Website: macys
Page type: customer-info-address
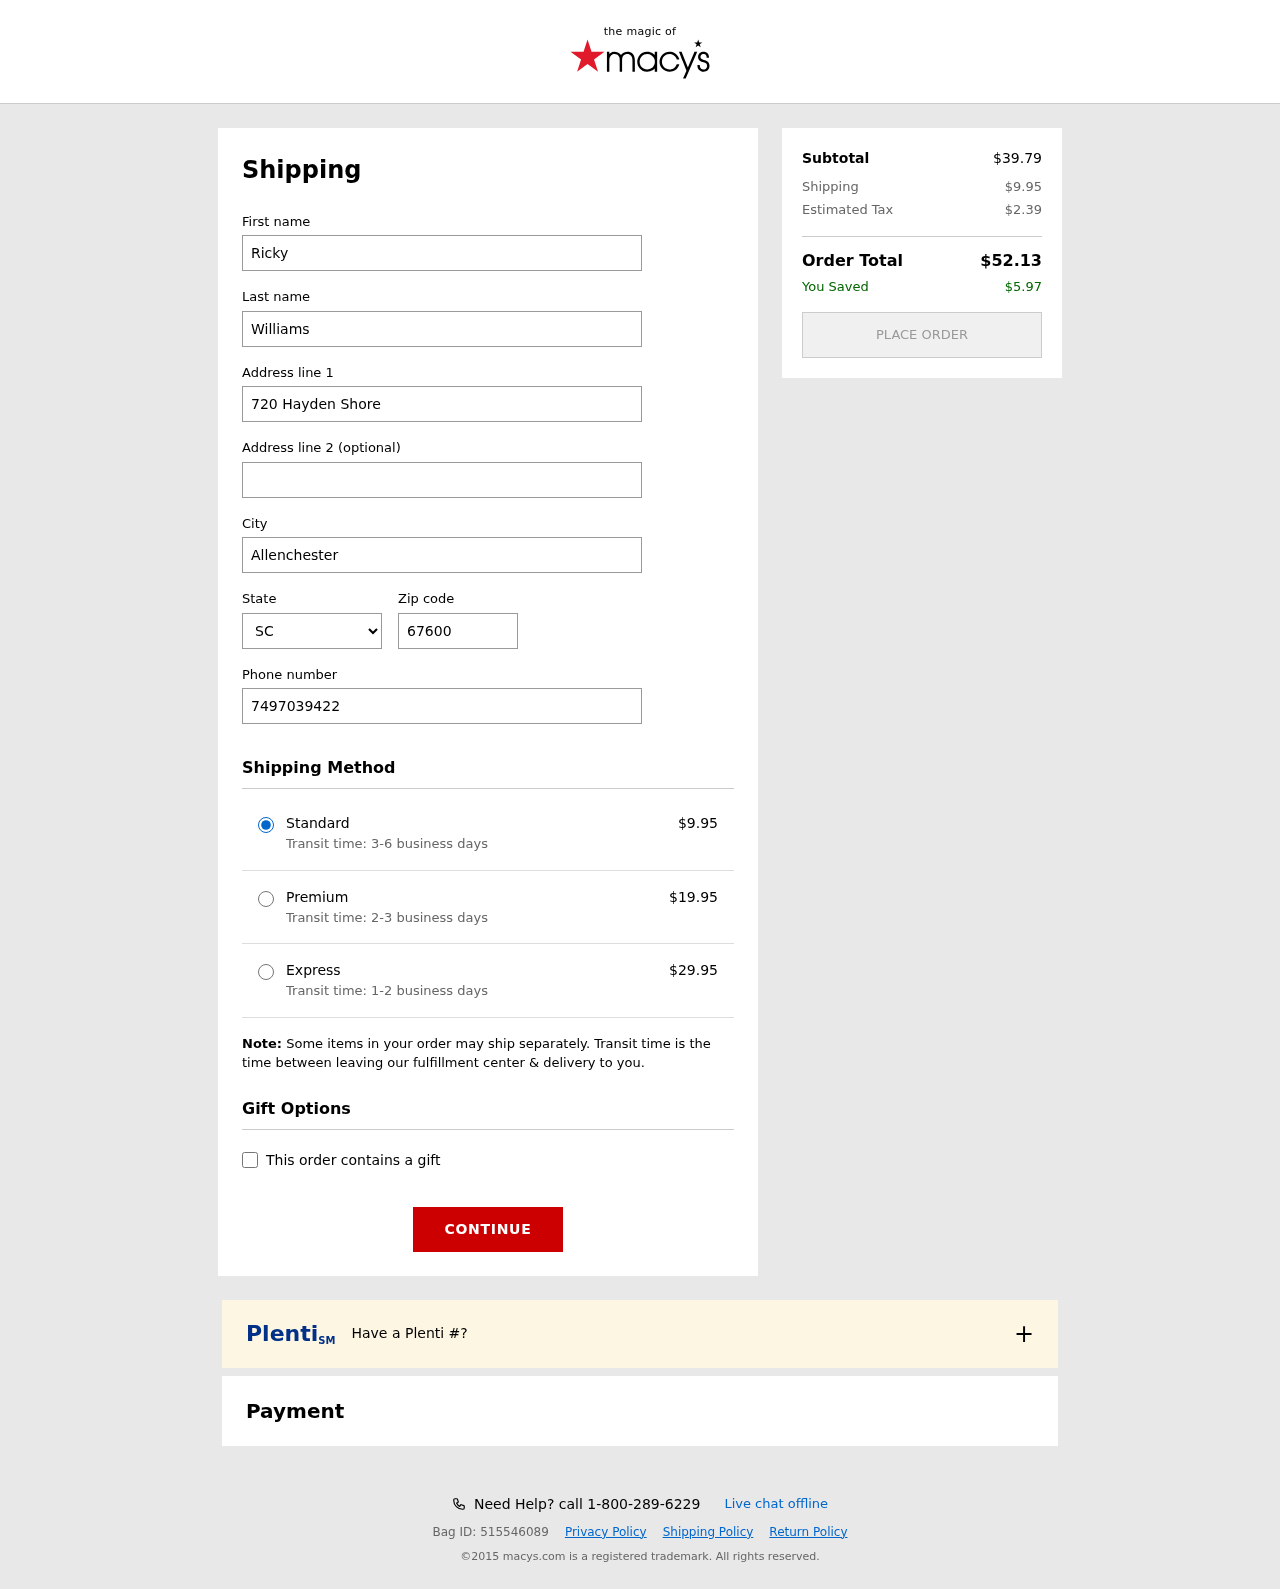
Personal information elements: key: PII_CITY
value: Allenchester
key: PII_FIRSTNAME
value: Ricky
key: PII_LASTNAME
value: Williams
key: PII_PHONE
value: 7497039422
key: PII_POSTCODE
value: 67600
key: PII_STATE_ABBR
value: SC
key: PII_STREET
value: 720 Hayden Shore
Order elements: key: ORDER_SHIPPING_COST
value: $9.95
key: ORDER_SHIPPING_COST_PREMIUM
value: $19.95
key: ORDER_SHIPPING_COST_EXPRESS
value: $29.95
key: ORDER_SUBTOTAL
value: $39.79
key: ORDER_TAX
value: $2.39
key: ORDER_TOTAL
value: $52.13
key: ORDER_SAVINGS
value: $5.97